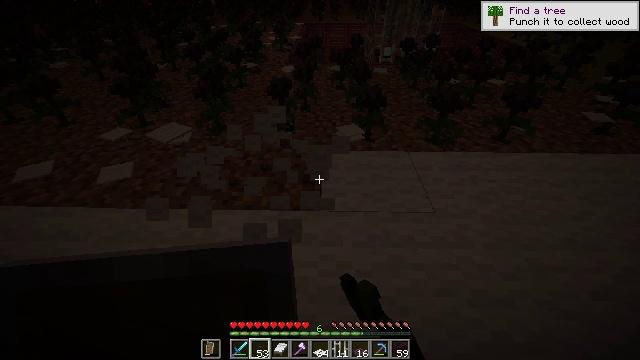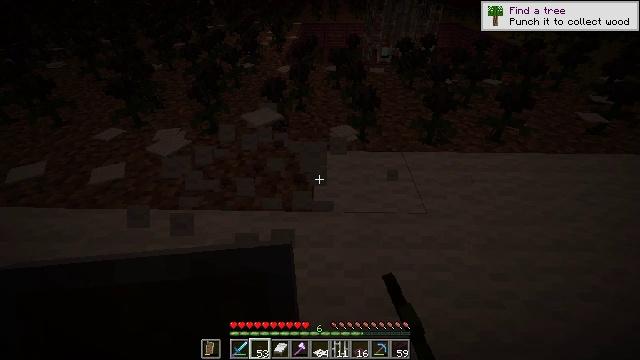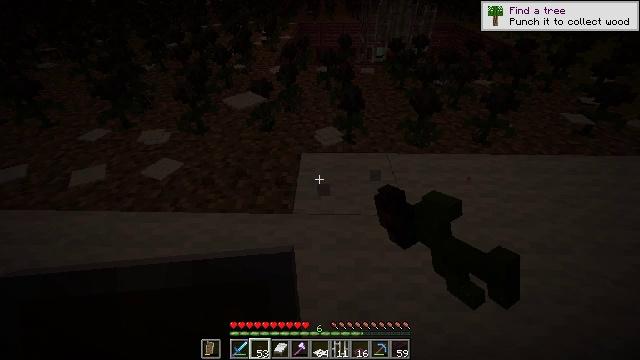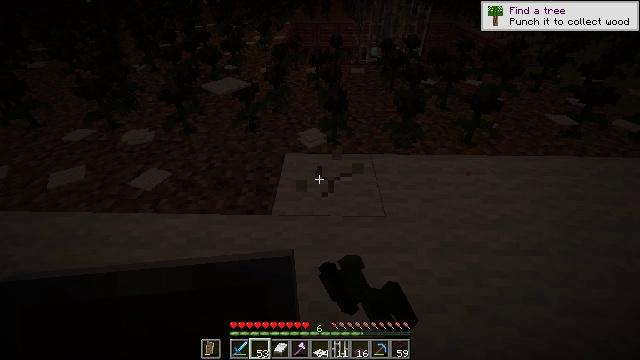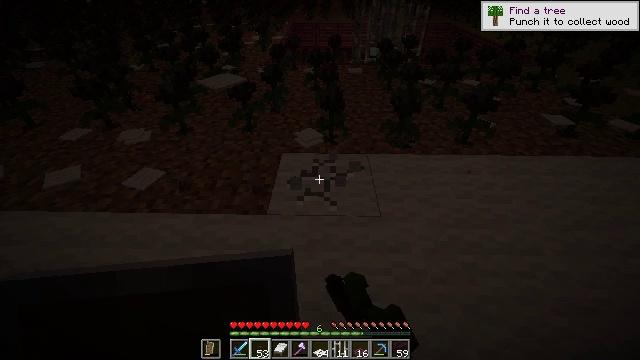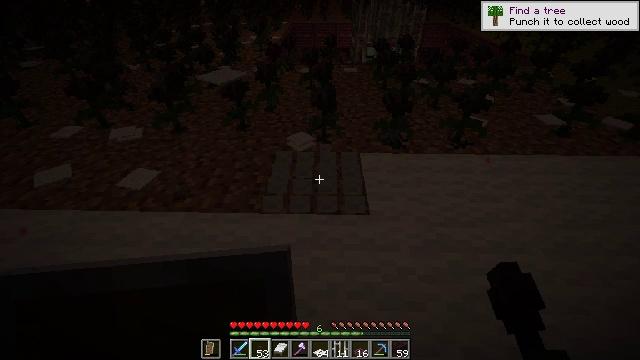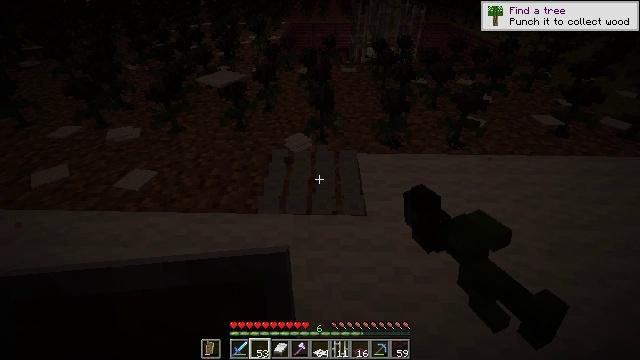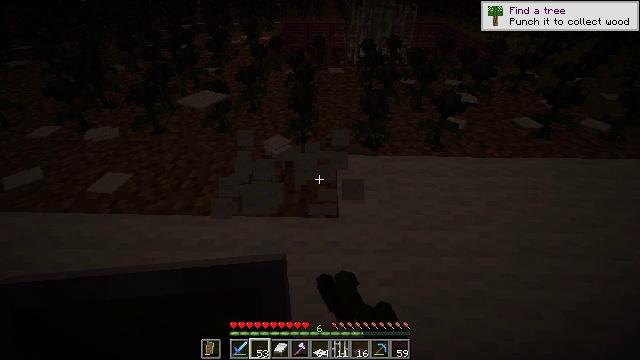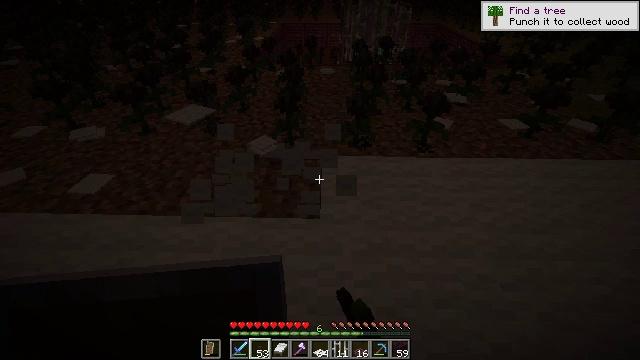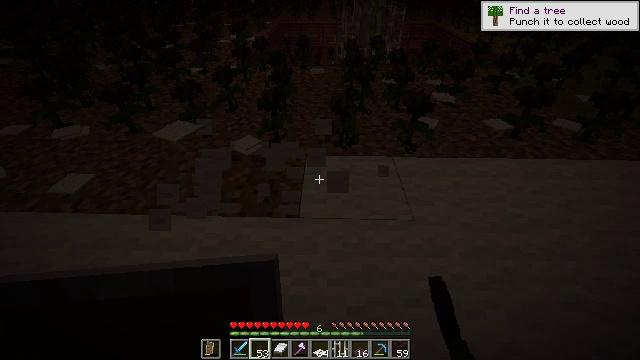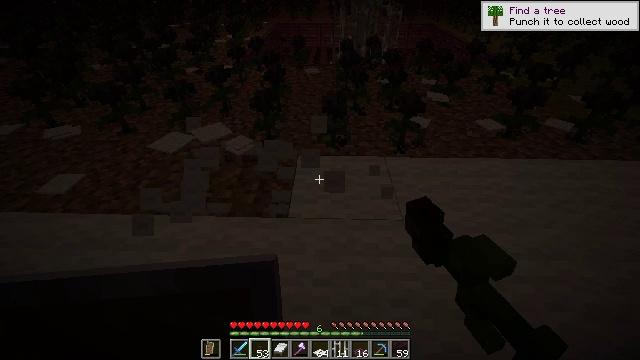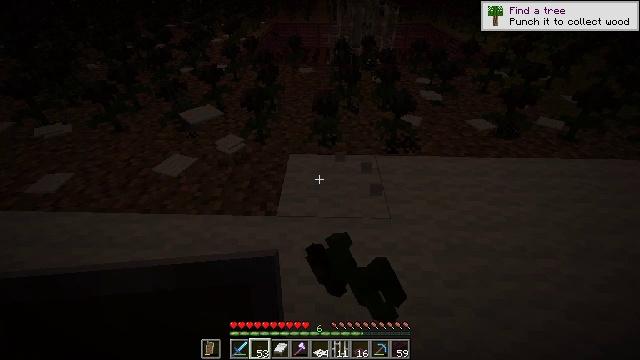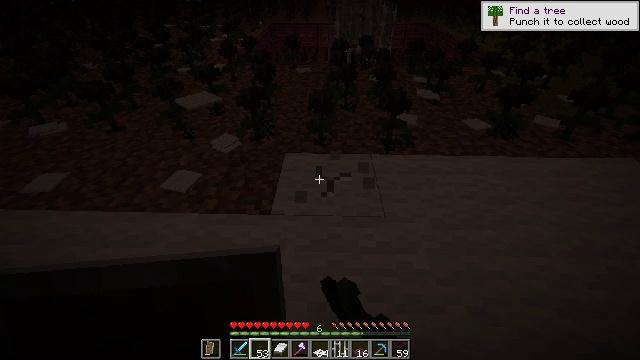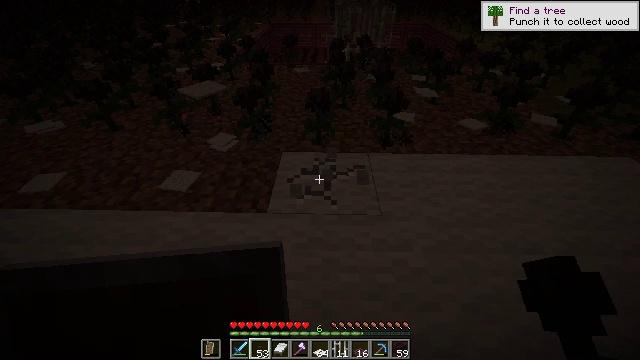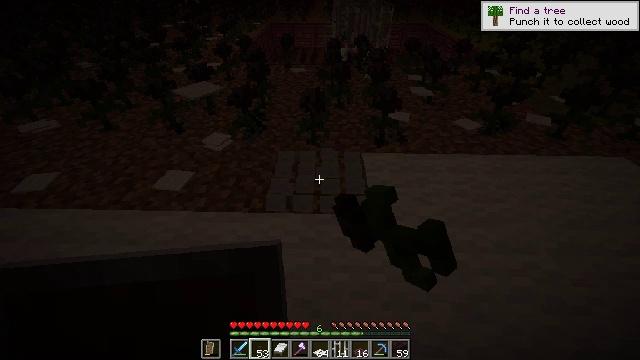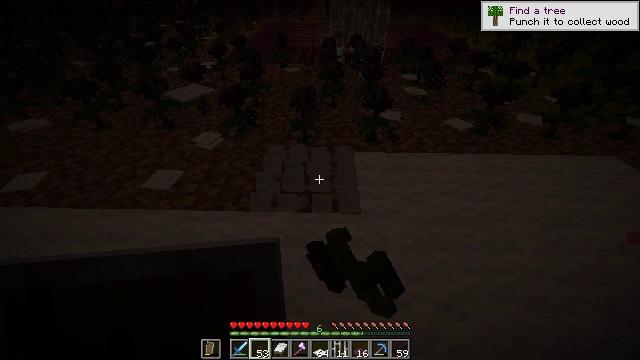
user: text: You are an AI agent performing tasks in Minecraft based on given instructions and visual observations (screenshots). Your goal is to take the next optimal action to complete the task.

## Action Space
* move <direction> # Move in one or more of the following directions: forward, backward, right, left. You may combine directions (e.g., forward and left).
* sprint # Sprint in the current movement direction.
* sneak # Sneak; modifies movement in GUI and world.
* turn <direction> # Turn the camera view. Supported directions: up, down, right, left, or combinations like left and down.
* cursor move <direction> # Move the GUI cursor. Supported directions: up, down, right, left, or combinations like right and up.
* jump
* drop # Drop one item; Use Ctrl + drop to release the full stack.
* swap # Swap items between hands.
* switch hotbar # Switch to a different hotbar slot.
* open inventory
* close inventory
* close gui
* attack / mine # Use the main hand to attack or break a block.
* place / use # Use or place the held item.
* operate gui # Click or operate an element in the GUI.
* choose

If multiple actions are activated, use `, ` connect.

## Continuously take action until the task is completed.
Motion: motion action
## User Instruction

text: Remove the white carpet from the floor.
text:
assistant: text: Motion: move right, attack / mine
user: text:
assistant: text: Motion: move right, attack / mine
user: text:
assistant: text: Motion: attack / mine
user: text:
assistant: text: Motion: attack / mine
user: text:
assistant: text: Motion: attack / mine
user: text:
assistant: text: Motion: move right, attack / mine
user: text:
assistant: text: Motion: move right, attack / mine
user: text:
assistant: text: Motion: move right, attack / mine
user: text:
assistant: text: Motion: move right, attack / mine
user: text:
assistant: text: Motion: attack / mine
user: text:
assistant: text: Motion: attack / mine
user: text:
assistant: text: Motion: attack / mine
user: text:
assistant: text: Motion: attack / mine
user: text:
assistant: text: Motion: move right, attack / mine
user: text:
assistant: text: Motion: move right, attack / mine
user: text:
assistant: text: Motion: move right, attack / mine
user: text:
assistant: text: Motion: attack / mine
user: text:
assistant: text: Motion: attack / mine
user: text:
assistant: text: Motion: turn right, attack / mine
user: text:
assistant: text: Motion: attack / mine
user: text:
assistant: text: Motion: attack / mine
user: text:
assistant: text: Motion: move right, attack / mine
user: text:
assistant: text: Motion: move right, attack / mine
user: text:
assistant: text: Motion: move right, attack / mine
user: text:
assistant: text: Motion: move right, attack / mine
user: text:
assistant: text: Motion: move right, attack / mine
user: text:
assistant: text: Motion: move right, attack / mine
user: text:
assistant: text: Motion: attack / mine
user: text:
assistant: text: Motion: attack / mine
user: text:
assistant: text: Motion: attack / mine